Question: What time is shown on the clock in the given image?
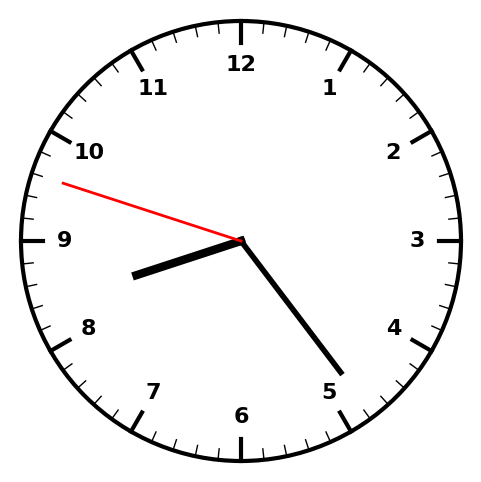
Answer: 08:23:48